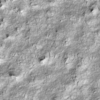
Label: not_dusty